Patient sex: M
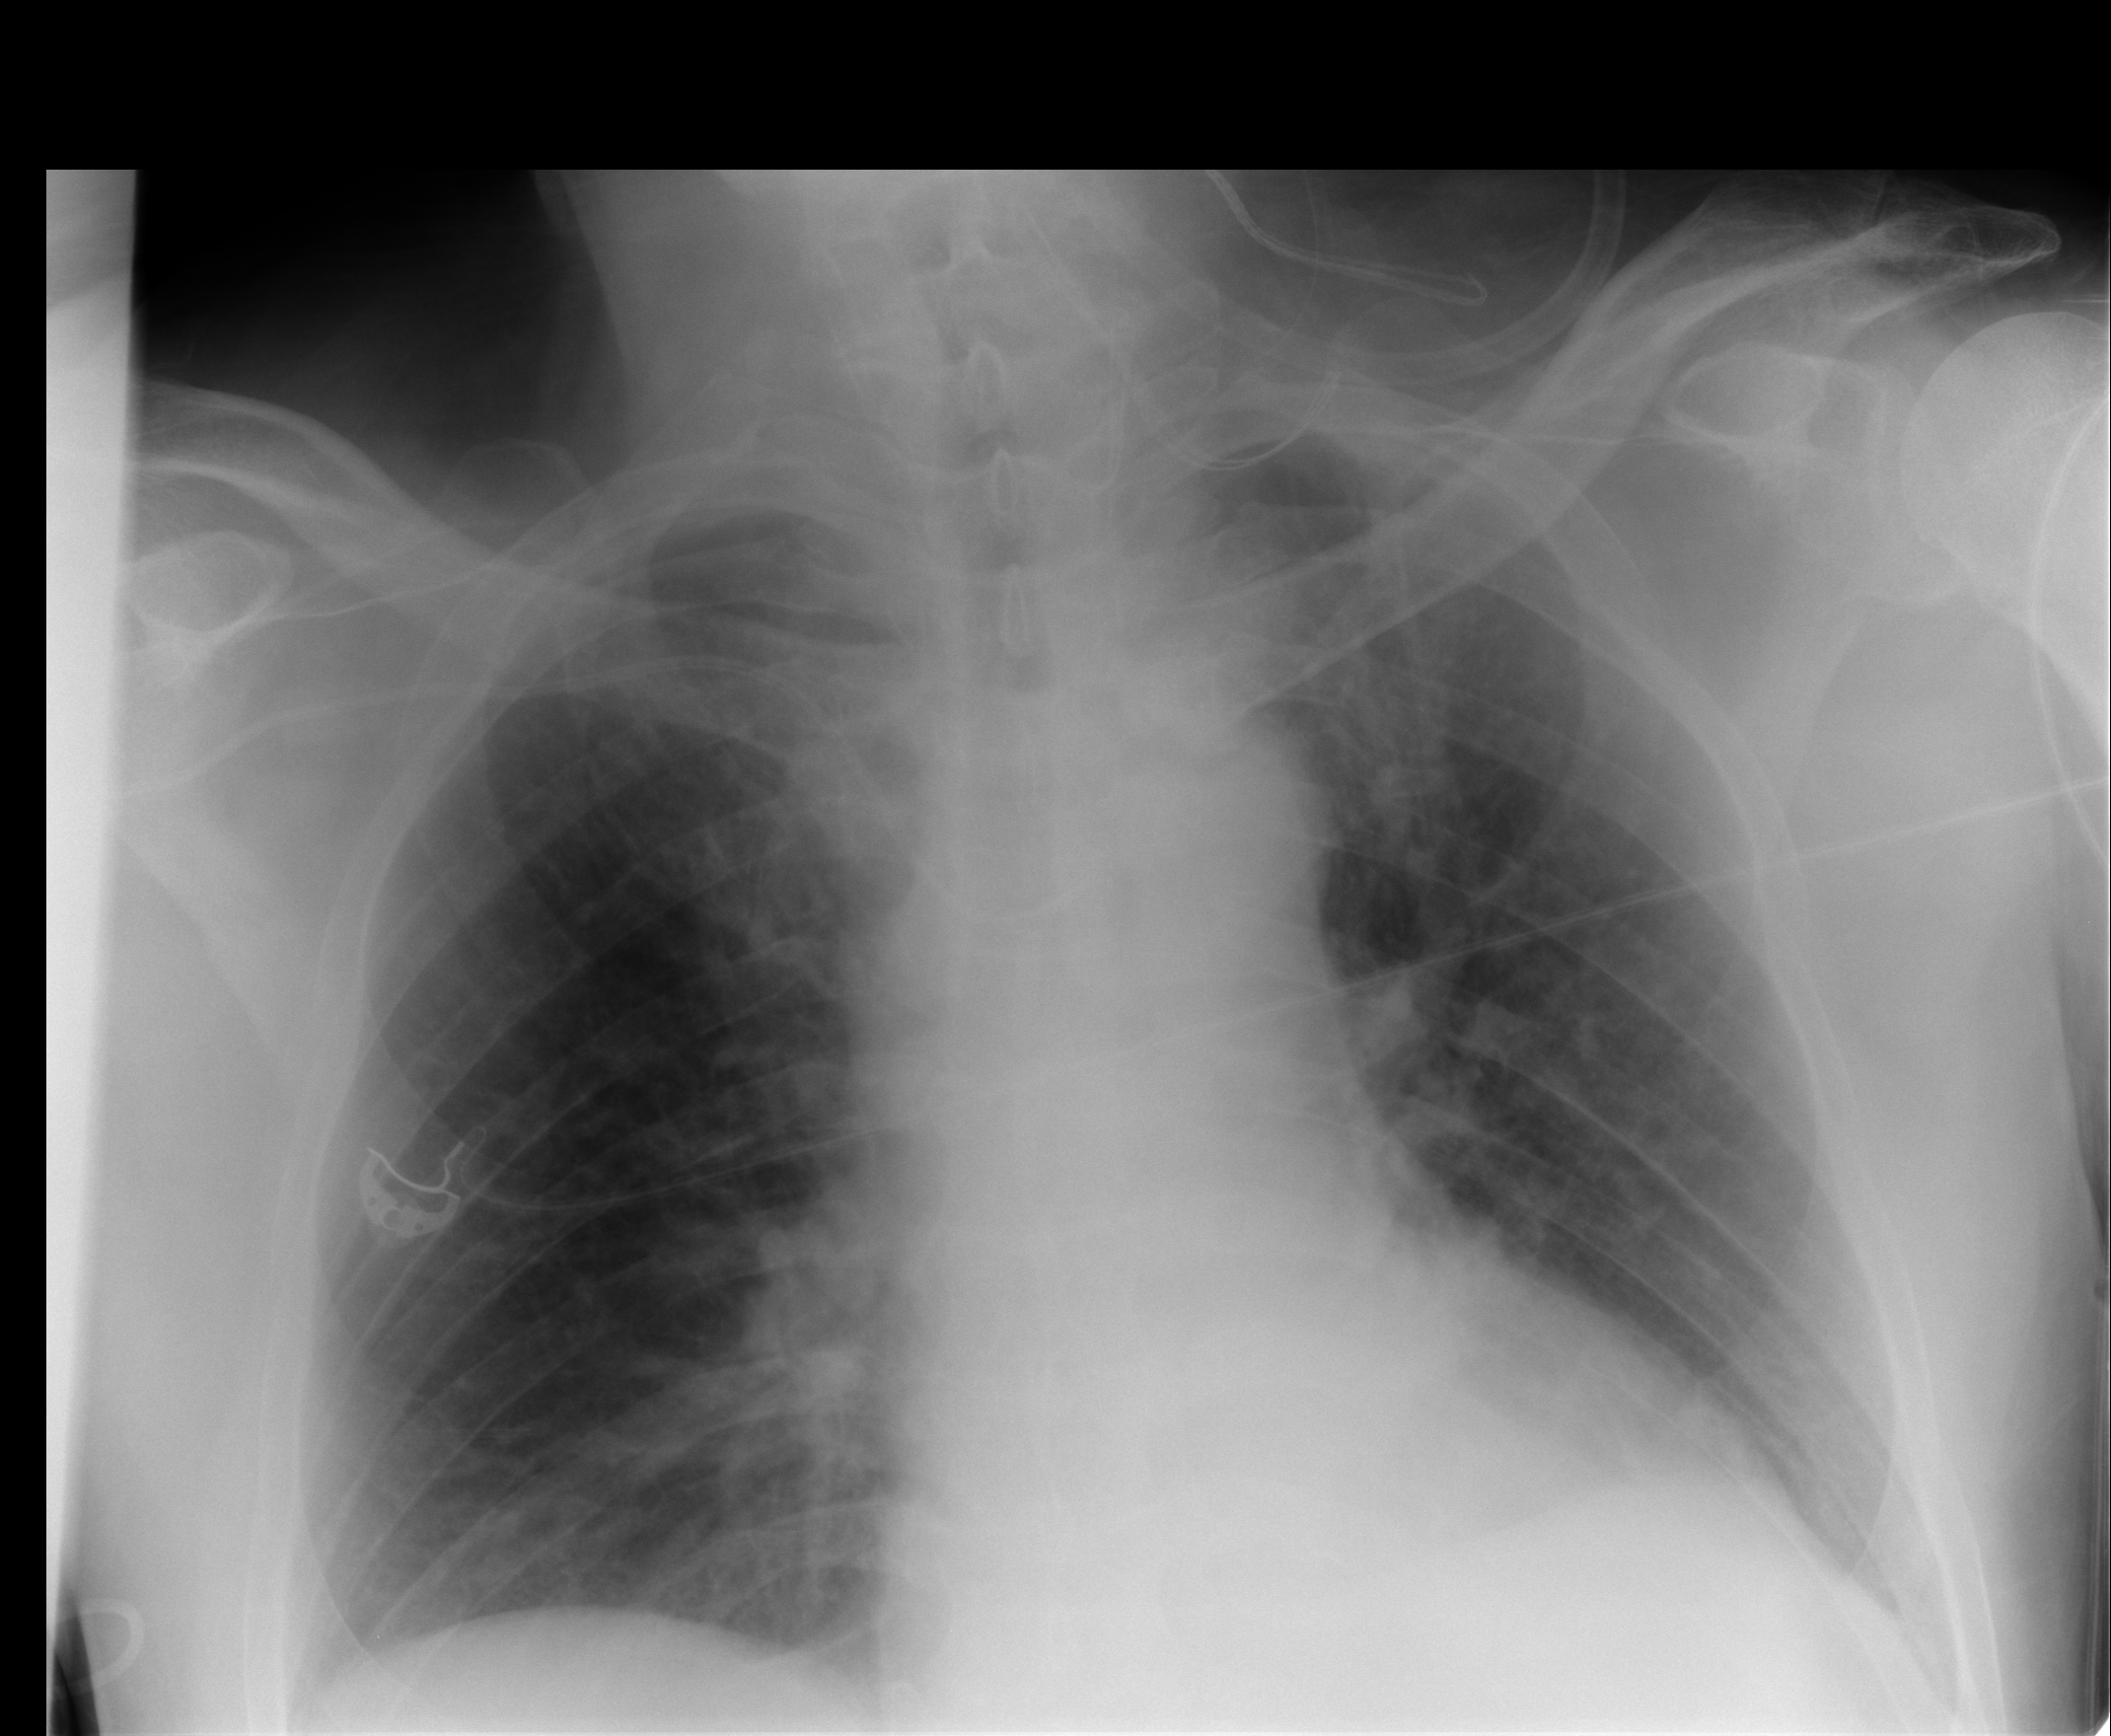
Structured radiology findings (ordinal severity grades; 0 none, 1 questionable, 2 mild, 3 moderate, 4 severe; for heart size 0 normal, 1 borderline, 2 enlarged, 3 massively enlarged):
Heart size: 0
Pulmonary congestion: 1
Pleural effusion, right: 0
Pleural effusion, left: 0
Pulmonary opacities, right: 0
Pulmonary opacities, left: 0
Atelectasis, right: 0
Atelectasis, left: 0